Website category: movie
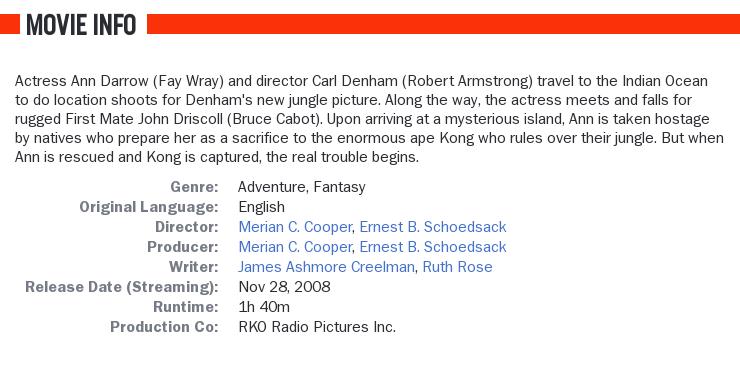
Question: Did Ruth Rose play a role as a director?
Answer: no